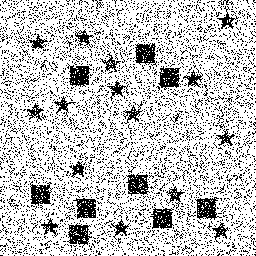
Squares: 9
Triangles: 0
Stars: 15
Total shapes: 24